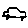
Label: car